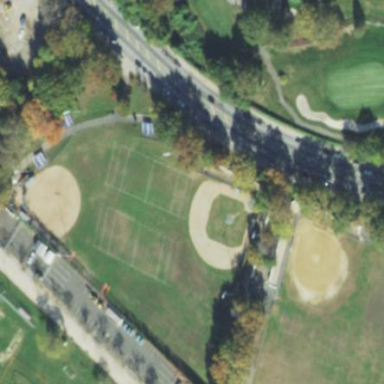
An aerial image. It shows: Grass baseball pitch for leisure and sport.